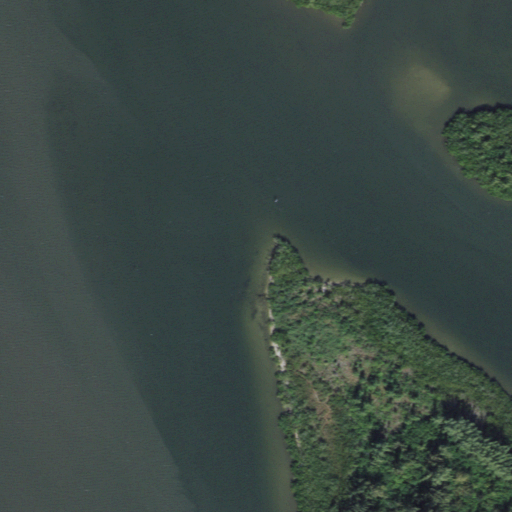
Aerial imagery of cape in Florida named Gifford Point containing open water, woody wetlands, and herbaceous wetlands